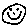
Label: smiley face